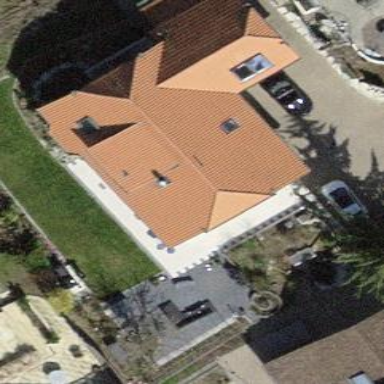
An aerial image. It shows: Building with tiled roof.